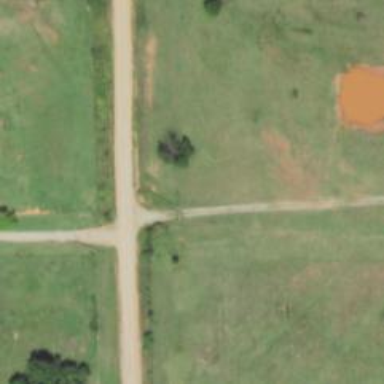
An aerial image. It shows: Unclassified road.